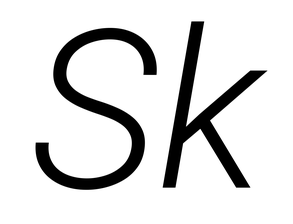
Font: Roboto-Italic_Light_Italic